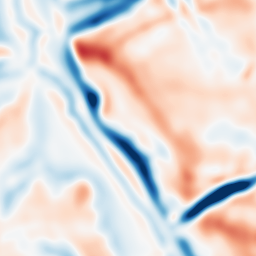
Category: multiscale
Decomposition family: dog
Decomposition parameters: sigma_low: 5
sigma_high: 10
Upsampling method: lanczos
Upsampling parameters: scale: 2
Upsampling scale: 2